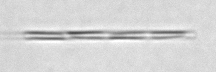
Label: Pseudo-nitzschia